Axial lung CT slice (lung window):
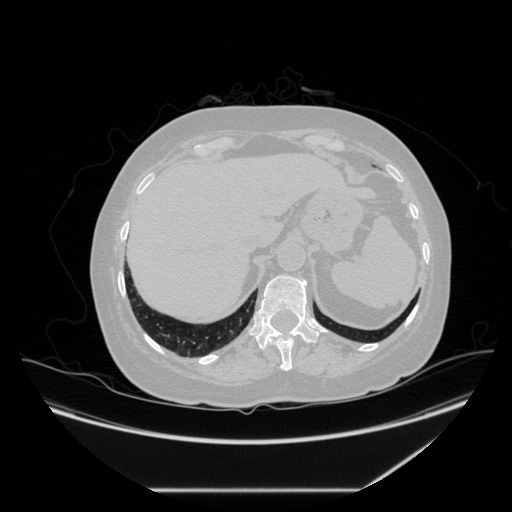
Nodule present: no